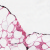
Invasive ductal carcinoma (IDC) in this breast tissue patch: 0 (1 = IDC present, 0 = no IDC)